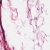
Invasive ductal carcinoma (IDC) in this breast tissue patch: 0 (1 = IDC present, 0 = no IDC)